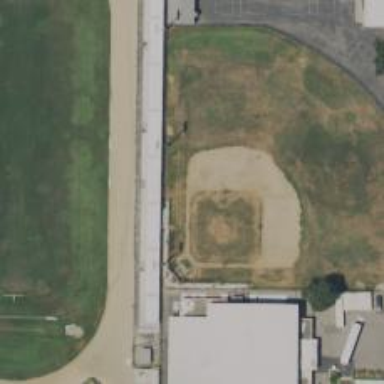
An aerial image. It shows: Baseball field with the 3rd base.